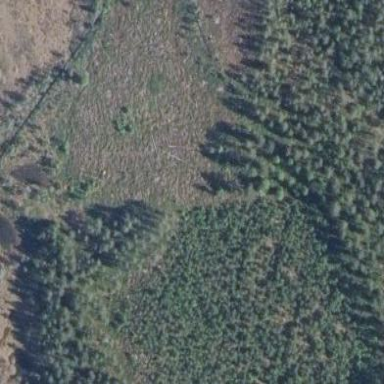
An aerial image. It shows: Needle-leaved woodland.